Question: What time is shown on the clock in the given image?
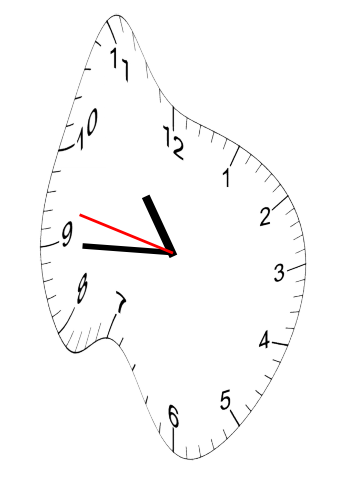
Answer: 10:44:47